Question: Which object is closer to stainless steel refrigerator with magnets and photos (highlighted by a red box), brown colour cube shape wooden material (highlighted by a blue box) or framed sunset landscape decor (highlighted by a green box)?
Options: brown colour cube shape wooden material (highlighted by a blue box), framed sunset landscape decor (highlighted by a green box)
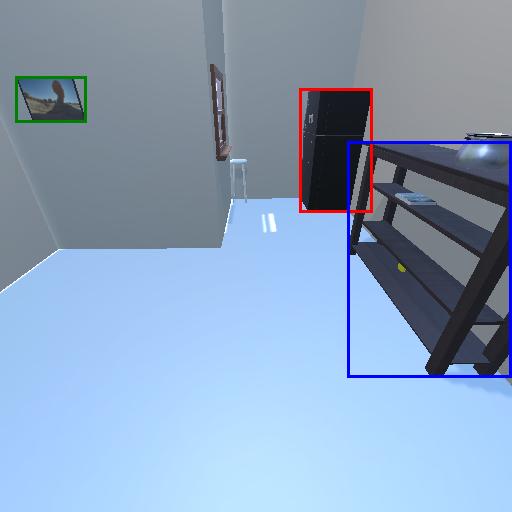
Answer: brown colour cube shape wooden material (highlighted by a blue box)